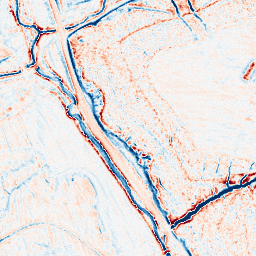
Category: classical
Decomposition family: gaussian_anisotropic
Decomposition parameters: sigma_x: 2
sigma_y: 2
Upsampling method: cubic_catmull_rom
Upsampling parameters: scale: 2
Upsampling scale: 2